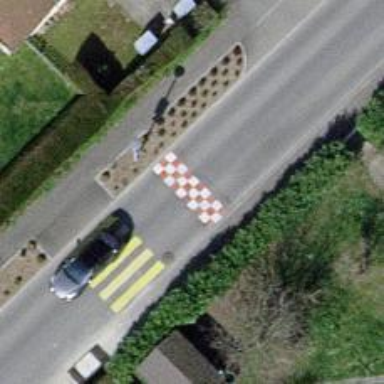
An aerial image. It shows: Traffic calming hump on the road.